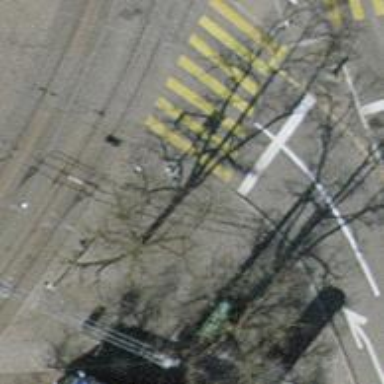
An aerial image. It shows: Kerb barrier.